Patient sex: M
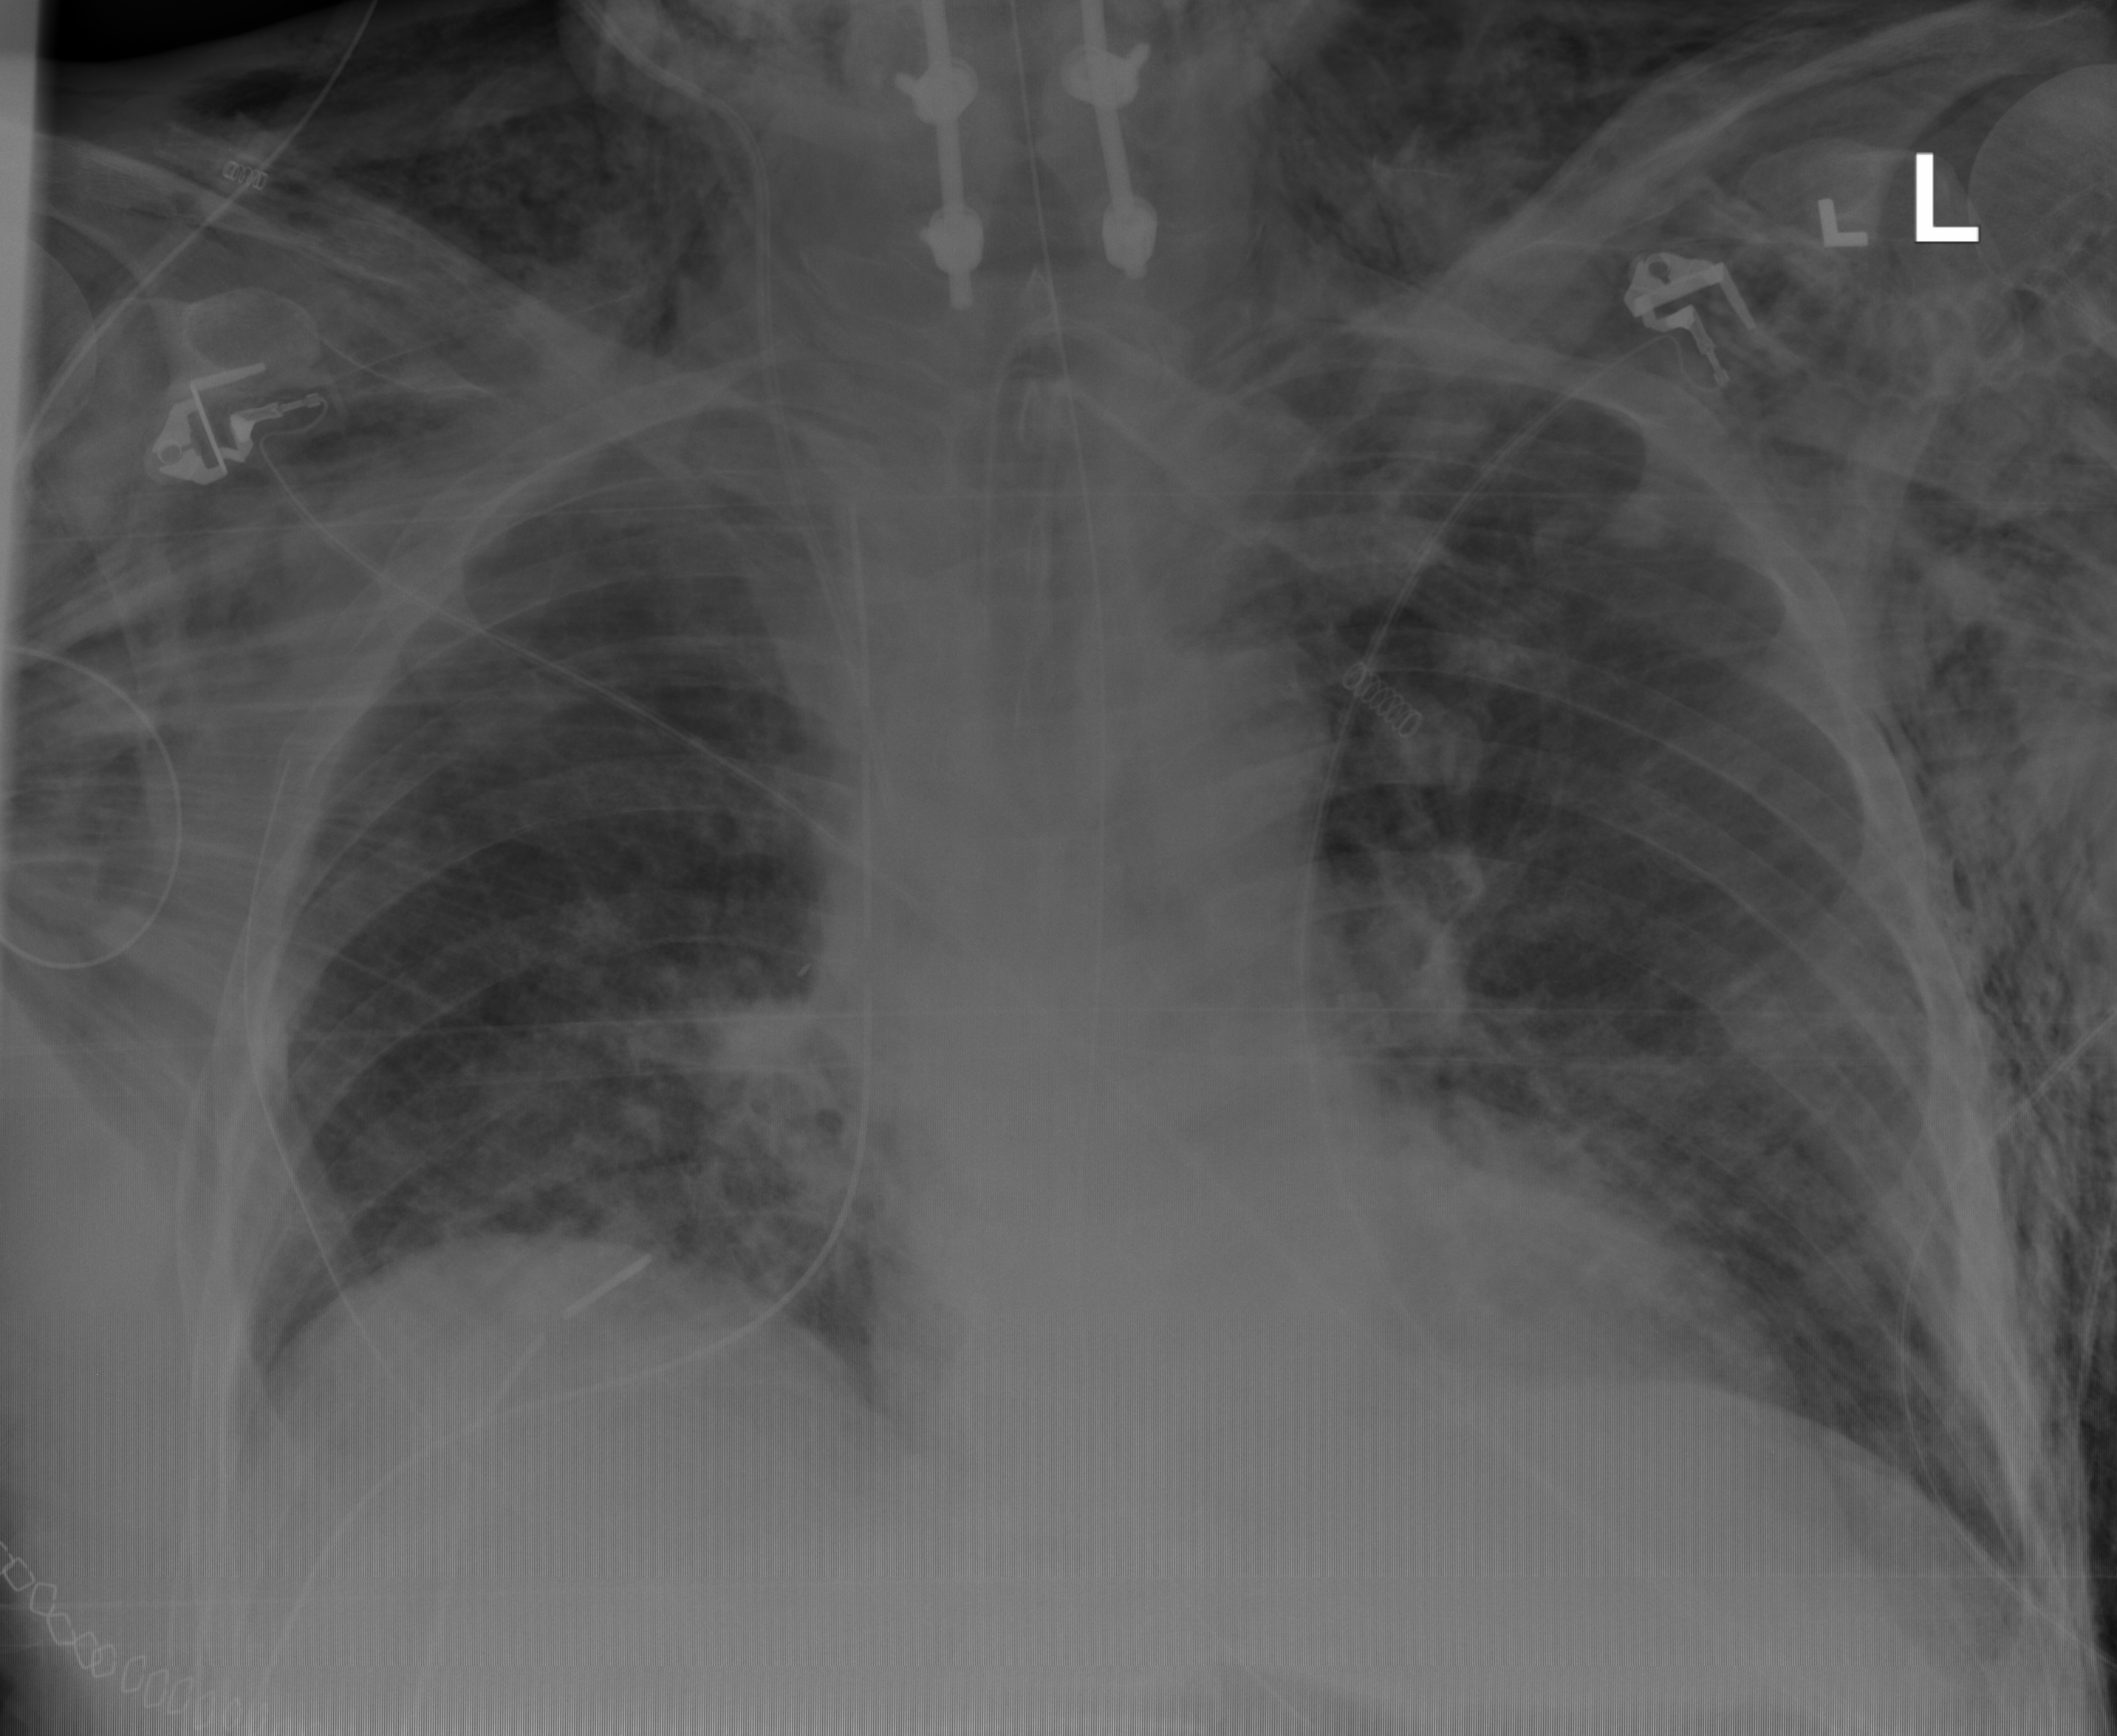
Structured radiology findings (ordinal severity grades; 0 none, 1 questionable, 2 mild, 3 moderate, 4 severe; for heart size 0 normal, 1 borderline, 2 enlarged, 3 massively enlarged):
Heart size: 0
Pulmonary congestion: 0
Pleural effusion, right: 0
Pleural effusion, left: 0
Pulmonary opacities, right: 2
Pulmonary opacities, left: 2
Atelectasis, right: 2
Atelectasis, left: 0